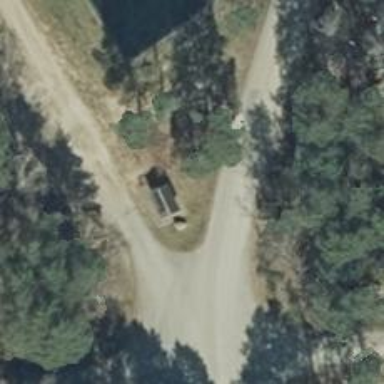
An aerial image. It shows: Emergency access point on the road.